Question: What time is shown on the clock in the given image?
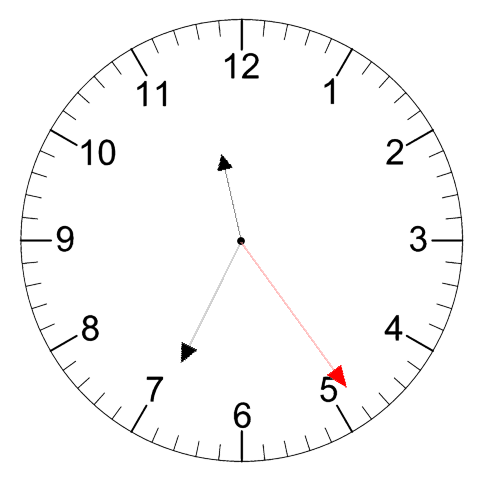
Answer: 11:34:24